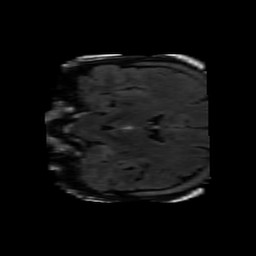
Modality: FLAIR
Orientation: coronal
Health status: ill
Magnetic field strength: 3 T